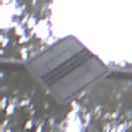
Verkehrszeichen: EndeVorfahrtsstrasse
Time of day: MorningAfternoon
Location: Outdoor (Nature)
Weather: Overcast
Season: Autumn
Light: Natural